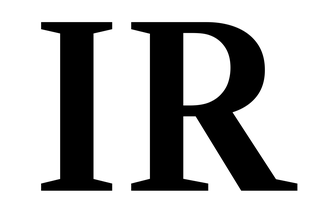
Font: LibreCaslonText_SemiBold